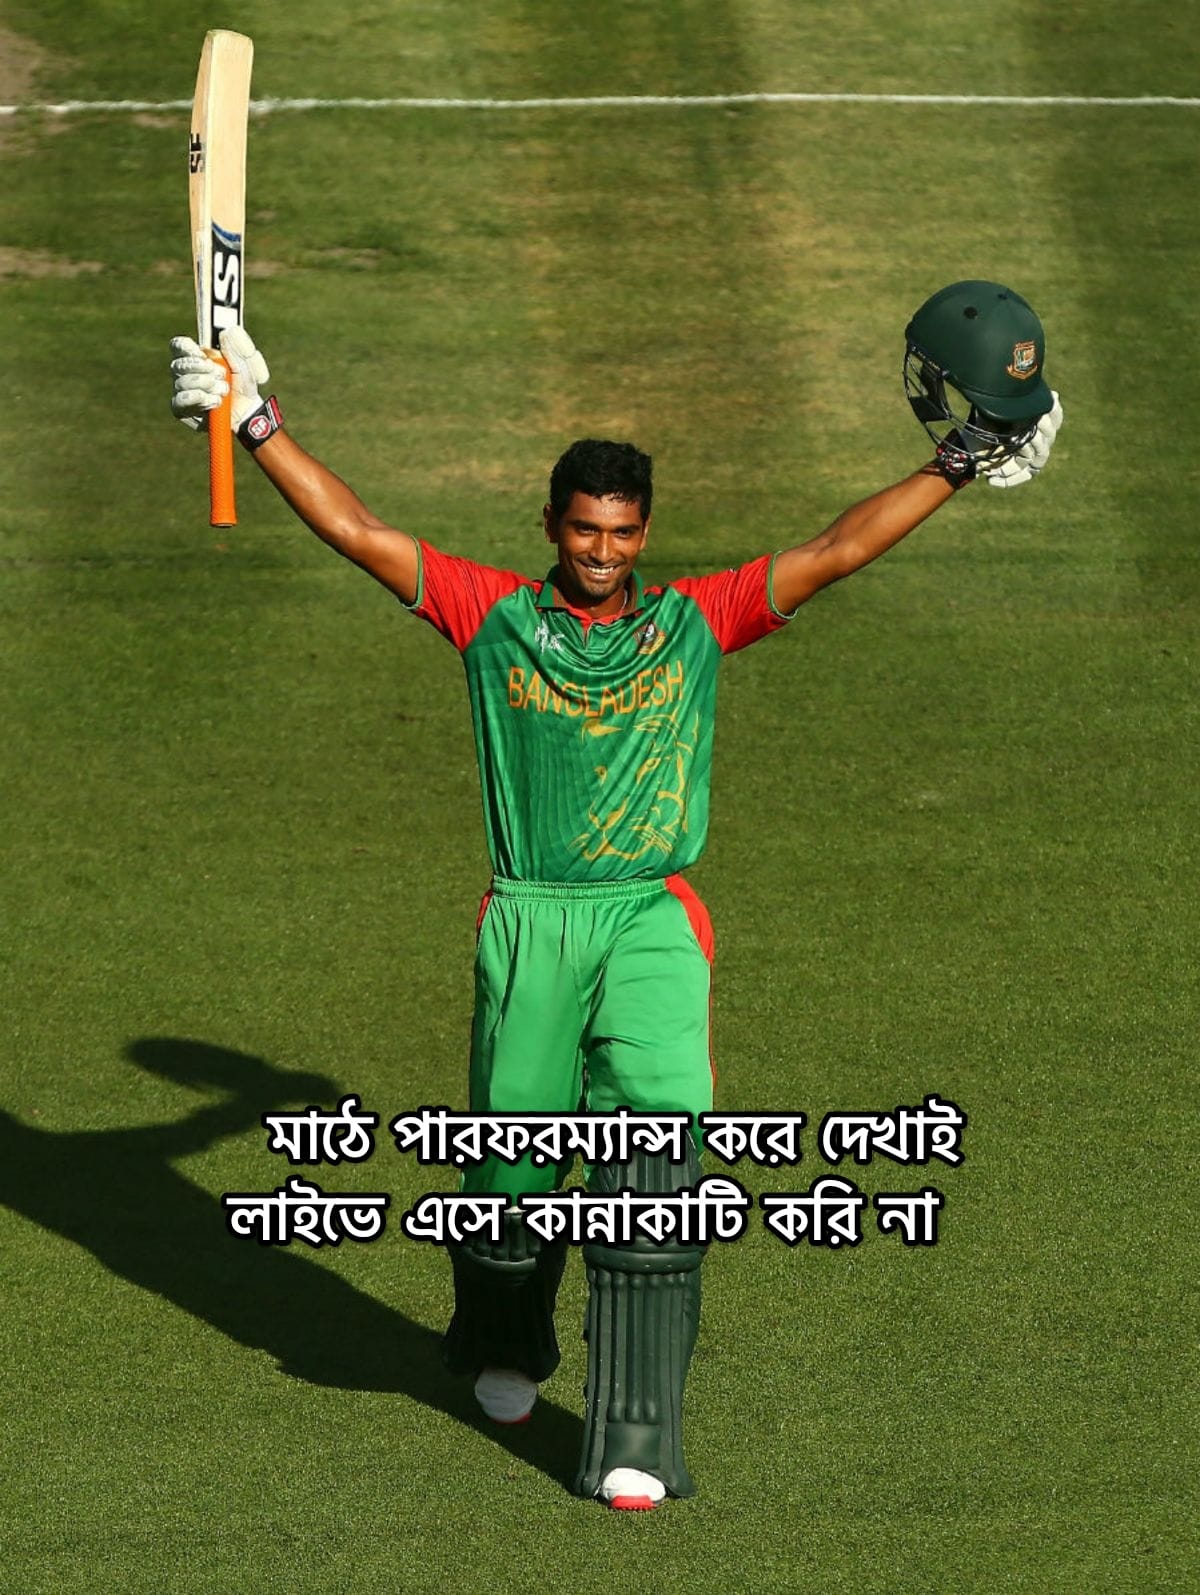
Text: মাঠে পারফরম্যান্স করে দেখাই লাইভে এসে কান্নাকটি করিনা
Label: Non Hate